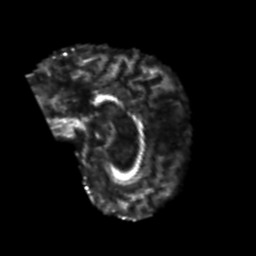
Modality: FA
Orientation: sagittal
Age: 31
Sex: female
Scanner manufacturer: siemens
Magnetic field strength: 3 T
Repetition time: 4.999 s
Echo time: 0.07946 s